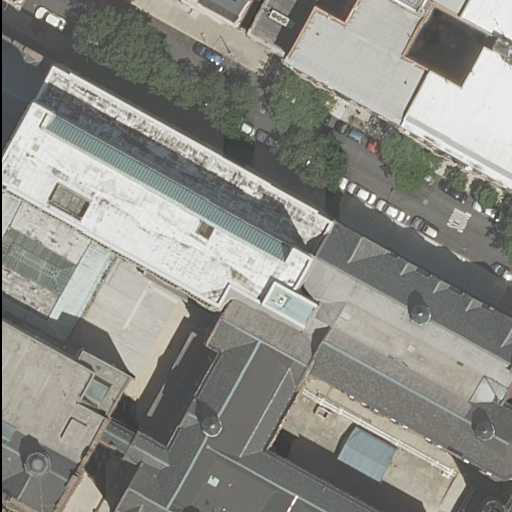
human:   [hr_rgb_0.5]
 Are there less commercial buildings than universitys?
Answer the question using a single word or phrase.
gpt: yes

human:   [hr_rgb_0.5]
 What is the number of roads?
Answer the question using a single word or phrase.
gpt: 1

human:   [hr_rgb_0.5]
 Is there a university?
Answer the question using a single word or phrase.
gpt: yes

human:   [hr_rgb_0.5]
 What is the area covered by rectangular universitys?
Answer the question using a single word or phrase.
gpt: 817m2

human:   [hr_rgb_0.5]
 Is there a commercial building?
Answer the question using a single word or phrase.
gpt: no

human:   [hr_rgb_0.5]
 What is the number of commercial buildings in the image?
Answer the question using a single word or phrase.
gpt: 0

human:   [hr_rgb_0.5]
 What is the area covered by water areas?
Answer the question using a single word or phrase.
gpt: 0m2

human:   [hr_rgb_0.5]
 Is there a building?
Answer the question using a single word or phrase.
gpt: yes

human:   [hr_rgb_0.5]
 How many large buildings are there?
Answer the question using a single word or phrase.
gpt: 4

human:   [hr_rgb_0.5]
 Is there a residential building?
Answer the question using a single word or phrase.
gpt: yes

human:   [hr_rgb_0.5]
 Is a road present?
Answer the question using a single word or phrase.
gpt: yes

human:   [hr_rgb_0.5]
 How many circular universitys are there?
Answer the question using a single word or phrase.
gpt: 0

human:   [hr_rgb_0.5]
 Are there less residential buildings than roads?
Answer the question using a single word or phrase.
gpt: no

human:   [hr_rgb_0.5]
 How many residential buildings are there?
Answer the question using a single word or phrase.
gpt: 9

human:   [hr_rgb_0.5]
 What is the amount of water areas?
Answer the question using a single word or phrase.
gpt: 0

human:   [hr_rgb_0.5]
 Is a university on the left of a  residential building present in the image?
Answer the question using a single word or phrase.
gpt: no

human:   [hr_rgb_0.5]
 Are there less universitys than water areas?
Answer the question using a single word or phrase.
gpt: no

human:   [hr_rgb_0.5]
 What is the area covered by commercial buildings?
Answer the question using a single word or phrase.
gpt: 0m2

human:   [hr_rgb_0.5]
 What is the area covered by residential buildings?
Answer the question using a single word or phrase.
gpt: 5641m2

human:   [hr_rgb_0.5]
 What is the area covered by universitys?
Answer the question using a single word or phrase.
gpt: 817m2

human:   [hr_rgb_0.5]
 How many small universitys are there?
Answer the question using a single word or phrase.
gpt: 0

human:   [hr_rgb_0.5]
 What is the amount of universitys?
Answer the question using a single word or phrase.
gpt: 1

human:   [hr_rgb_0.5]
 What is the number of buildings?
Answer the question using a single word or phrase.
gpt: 10

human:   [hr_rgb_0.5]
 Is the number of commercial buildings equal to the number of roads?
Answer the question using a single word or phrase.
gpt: no

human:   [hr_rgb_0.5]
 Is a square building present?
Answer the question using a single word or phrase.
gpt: no

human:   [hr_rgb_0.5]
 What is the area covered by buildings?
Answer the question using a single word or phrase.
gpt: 5690m2

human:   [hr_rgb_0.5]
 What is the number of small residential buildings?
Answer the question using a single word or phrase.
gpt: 2

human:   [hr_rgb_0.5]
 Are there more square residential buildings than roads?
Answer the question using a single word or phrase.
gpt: no

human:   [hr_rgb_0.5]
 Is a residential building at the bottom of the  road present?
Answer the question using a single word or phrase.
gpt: yes

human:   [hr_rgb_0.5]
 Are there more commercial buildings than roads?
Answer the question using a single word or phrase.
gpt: no

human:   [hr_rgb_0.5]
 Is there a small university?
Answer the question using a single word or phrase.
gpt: no

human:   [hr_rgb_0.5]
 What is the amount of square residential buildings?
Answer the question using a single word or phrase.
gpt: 0

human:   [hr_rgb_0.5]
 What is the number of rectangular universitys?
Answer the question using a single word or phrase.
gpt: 1

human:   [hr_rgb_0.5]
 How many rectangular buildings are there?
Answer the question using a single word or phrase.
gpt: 4

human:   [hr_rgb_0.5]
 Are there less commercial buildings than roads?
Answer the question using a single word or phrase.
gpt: yes

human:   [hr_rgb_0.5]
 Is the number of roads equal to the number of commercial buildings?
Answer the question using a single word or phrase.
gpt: no

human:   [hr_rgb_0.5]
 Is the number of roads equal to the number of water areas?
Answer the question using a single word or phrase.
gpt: no

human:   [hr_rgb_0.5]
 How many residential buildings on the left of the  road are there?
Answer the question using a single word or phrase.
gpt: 3

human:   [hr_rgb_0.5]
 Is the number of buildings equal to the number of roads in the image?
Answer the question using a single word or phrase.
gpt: no

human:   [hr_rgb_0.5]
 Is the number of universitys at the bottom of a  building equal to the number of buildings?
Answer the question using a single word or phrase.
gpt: no

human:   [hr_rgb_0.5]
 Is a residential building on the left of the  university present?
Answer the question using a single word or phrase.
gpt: yes

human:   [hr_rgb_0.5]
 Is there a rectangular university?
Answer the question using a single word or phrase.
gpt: yes

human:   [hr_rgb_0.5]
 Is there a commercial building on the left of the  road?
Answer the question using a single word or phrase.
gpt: no

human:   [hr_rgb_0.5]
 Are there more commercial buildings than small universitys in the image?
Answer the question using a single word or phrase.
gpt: no

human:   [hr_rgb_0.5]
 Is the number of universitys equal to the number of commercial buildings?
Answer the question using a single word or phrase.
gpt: no

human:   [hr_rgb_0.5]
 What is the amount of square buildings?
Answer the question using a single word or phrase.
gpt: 0

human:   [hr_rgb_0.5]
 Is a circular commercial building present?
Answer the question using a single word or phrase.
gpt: no

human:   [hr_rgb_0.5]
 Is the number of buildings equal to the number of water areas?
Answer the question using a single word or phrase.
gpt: no

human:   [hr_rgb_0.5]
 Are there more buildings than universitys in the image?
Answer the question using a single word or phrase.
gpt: yes

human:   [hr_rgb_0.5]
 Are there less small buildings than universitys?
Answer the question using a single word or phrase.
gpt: no

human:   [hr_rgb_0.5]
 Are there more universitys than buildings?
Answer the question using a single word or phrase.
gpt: no

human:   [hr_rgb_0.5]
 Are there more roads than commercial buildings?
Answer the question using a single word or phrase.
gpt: yes

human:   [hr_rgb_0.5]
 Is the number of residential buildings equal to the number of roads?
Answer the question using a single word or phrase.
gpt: no

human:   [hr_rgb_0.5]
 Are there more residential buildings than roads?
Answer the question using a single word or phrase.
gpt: yes

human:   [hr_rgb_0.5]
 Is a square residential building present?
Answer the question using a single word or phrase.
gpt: no

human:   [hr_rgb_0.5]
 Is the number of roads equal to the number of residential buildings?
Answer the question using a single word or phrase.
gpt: no

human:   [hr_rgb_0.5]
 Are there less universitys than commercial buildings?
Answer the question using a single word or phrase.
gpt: no

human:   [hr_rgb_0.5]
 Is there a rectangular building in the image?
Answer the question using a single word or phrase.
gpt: yes

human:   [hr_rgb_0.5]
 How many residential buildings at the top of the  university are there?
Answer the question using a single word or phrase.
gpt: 9

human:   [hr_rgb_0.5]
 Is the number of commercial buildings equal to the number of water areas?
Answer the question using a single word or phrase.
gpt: yes

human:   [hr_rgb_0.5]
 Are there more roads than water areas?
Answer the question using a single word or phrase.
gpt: yes

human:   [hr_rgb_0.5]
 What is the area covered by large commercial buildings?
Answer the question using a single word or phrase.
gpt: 0m2

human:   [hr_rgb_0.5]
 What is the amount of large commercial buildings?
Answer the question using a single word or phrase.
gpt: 0

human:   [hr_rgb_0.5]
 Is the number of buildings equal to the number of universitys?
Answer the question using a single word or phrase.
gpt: no